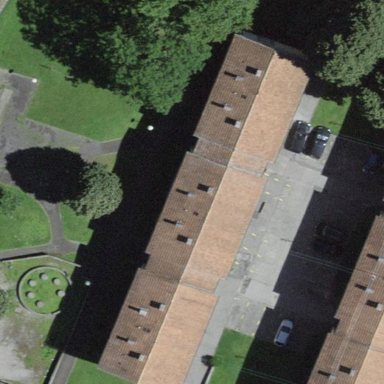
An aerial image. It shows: View of apartment building.